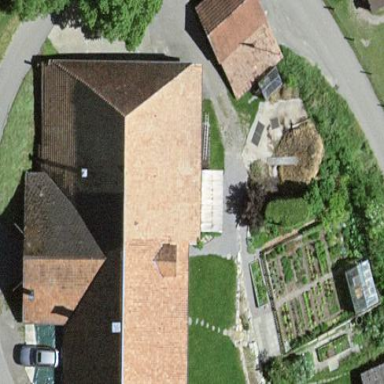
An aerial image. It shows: Farm building.